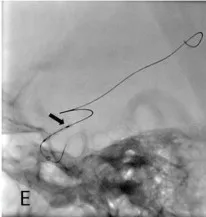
(E) Distal end of the stent was loose when the second Willis covered stent (WCS) was positioned.
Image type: radiology (x_ray)